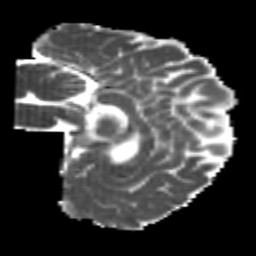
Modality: MD
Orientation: sagittal
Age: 22
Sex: male
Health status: healthy
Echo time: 0.074 s